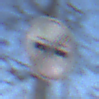
Verkehrszeichen: EndeUeberholverbot
Umgebung: Outdoor, Special
Tageszeit: MorningAfternoon
Wetter: Clear
Licht: Natural
Jahreszeit: Winter
Kontrast: HighContrast